Question: I'm trying to install grunt since the 'grunt watch' for example is not working, shows as error: 'grunt command not found'. When I do 'npm install grunt@0.4.1 --save-dev' this is what appears:

And does not let me install it. I tried doing another package.json, doing a clean 'npm install' and still, no idea what's going on.
Can anyone help me please, how can I solve this problem?
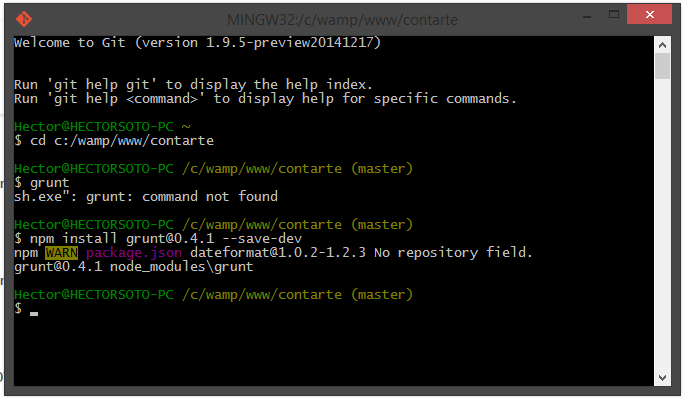
Answer: It seems that you need to install the Grunt CLI globally:
'''
npm install -g grunt-cli
'''
With this in place you should be able to setup grunt for any new project.